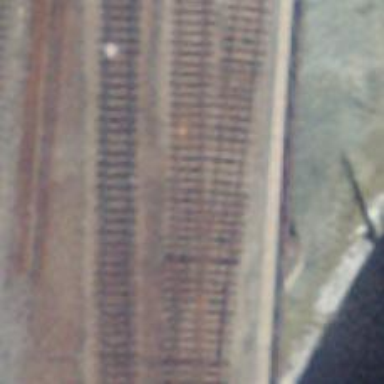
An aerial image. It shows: Railway bridge with electrified contact lines. It is siding with one track.